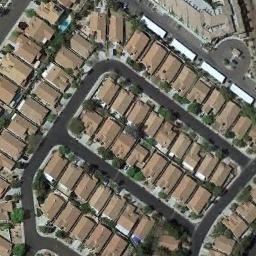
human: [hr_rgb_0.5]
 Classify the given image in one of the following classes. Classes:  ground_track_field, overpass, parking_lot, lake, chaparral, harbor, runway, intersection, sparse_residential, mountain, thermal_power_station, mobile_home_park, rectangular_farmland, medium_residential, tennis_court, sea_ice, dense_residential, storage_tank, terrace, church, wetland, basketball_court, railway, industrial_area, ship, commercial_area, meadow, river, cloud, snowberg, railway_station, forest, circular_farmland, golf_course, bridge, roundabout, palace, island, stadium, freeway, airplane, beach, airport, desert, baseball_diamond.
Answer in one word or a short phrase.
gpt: dense_residential